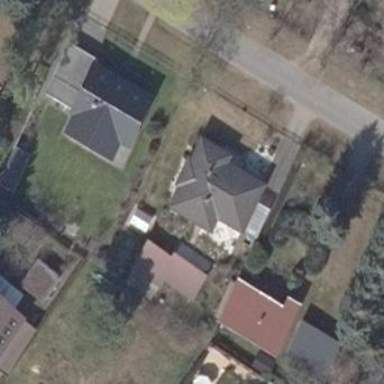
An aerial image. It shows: Simple and straightforward house.